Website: crate-barrel
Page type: receipt
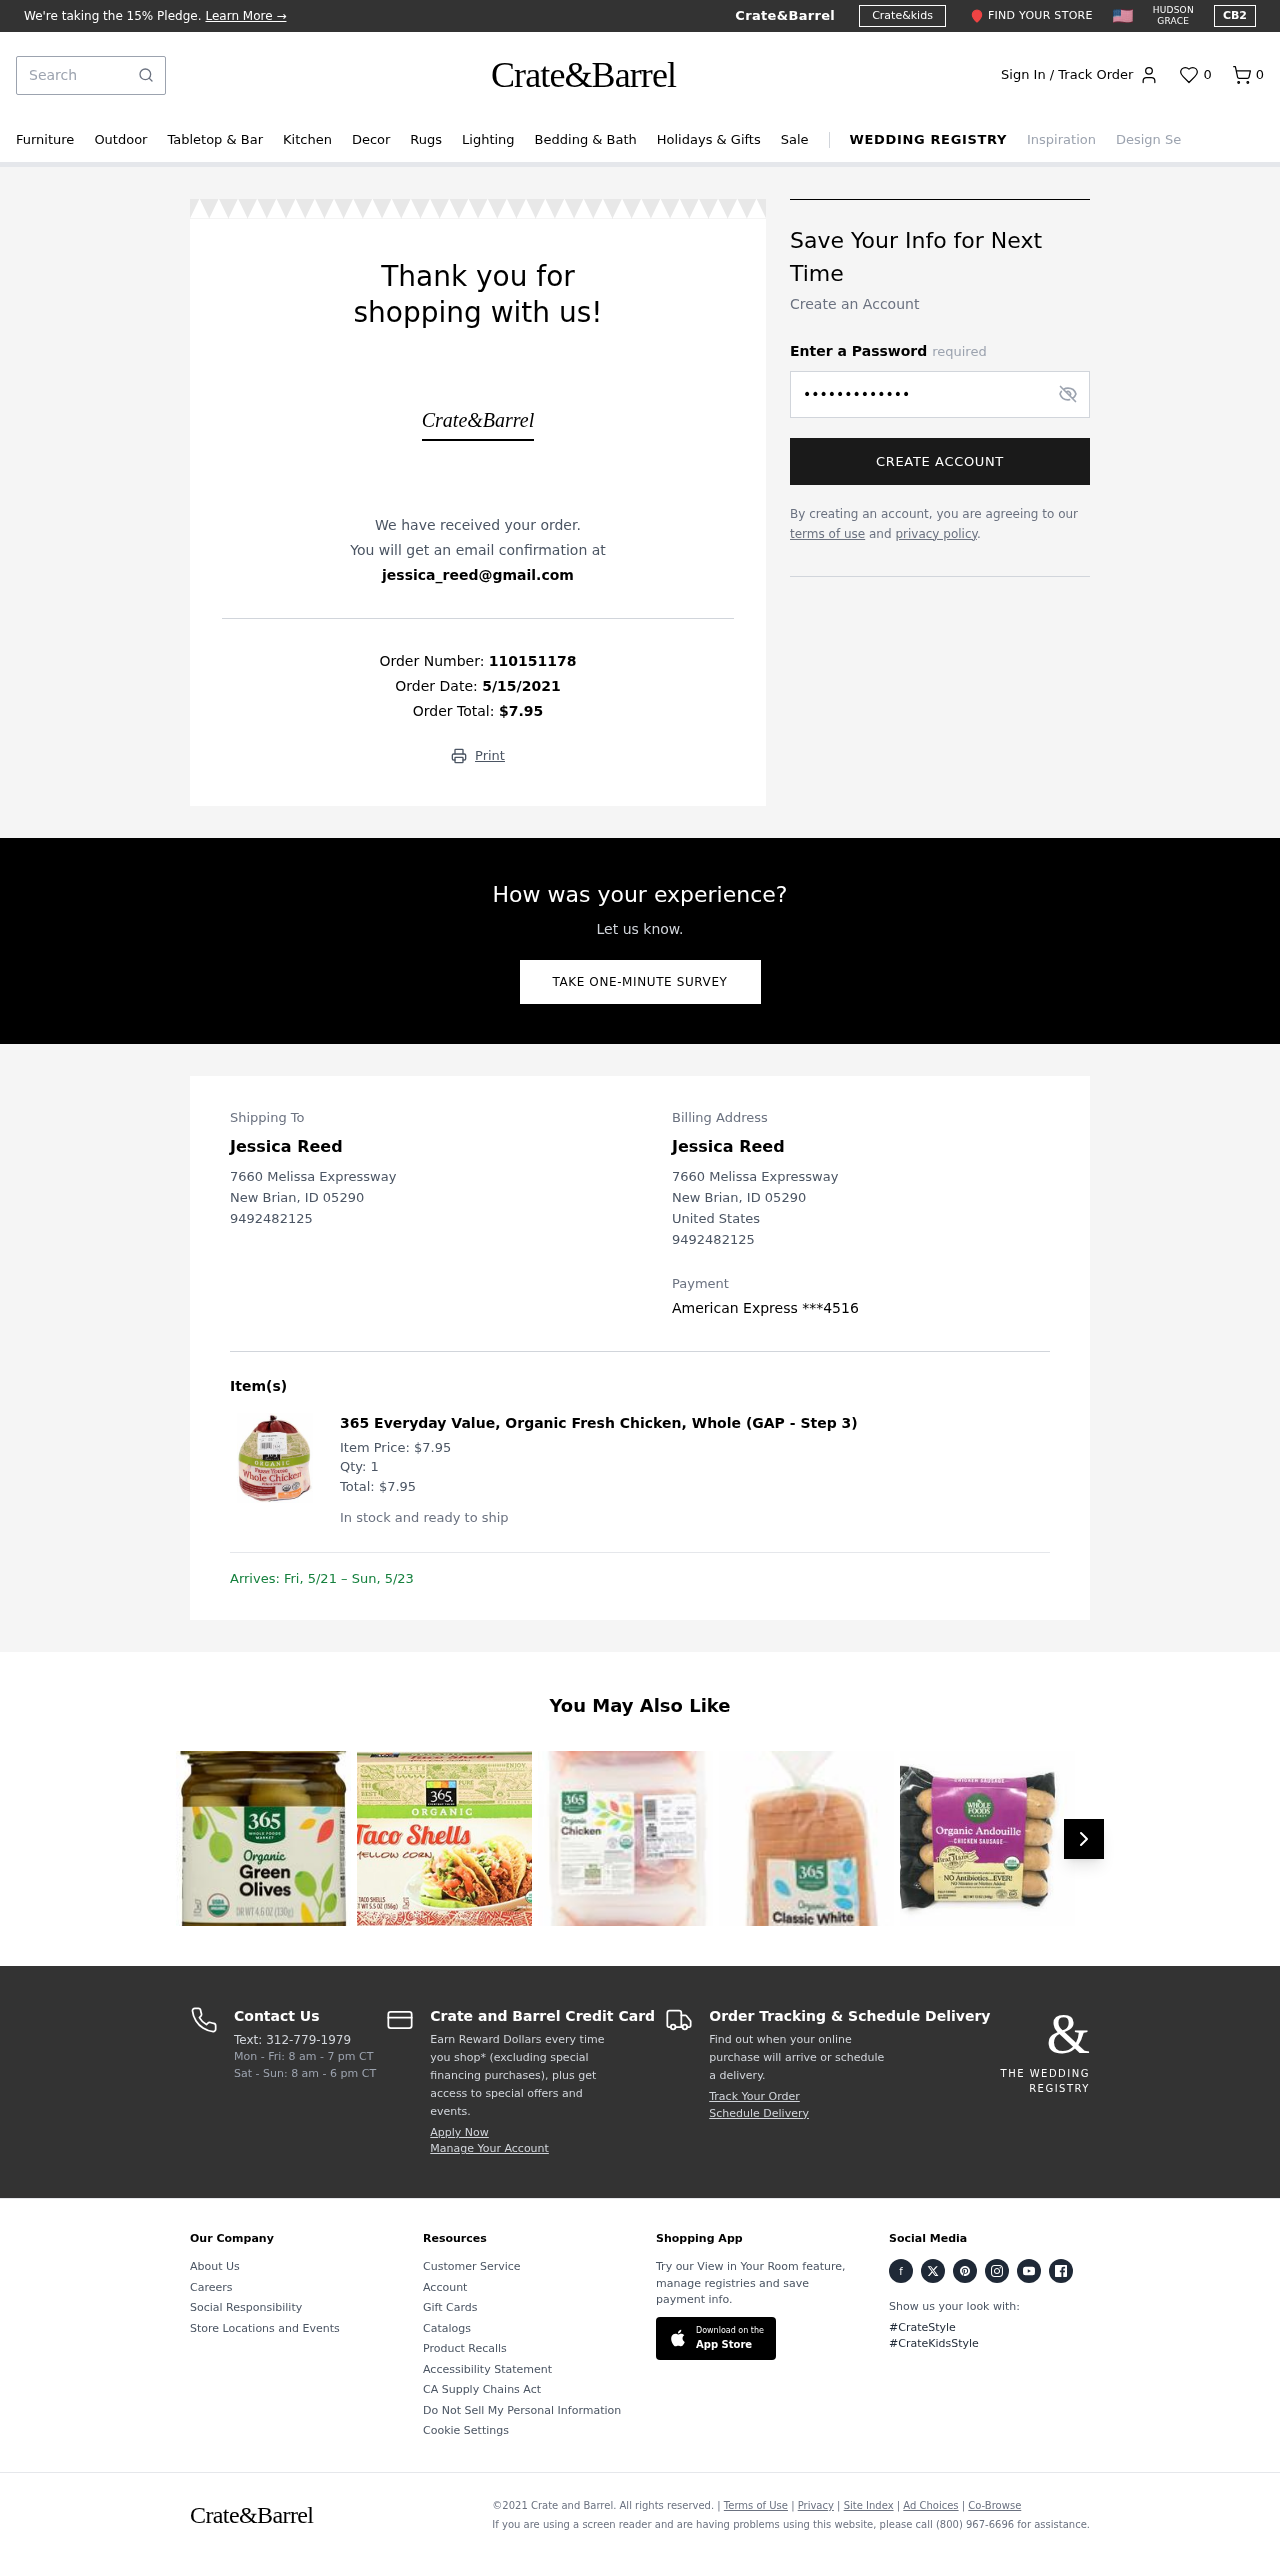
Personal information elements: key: PII_CARD_LAST4
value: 4516
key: PII_CARD_TYPE
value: American Express
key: PII_CITY
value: New Brian
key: PII_COUNTRY
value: United States
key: PII_EMAIL
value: jessica_reed@gmail.com
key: PII_FULLNAME
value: Jessica Reed
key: PII_PHONE
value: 9492482125
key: PII_POSTCODE
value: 05290
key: PII_STATE_ABBR
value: ID
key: PII_STREET
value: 7660 Melissa Expressway
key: PII_FULLNAME2
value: Jessica Reed
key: PII_CITY2
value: New Brian
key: PII_STATE_ABBR2
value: ID
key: PII_POSTCODE_FULL
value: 05290
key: PII_POSTCODE_NUMERIC
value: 5290
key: PII_PHONE2
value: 9492482125
Product elements: key: PRODUCT1_NAME
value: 365 Everyday Value, Organic Fresh Chicken, Whole (GAP - Step 3)
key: PRODUCT1_PRICE
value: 7.95
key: PRODUCT1_QUANTITY
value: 1
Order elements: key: ORDER_NUM_ITEMS
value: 0
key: ORDER_ID
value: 110151178
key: ORDER_DATE
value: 5/15/2021
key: ORDER_TOTAL
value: $7.95
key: ORDER_ITEM_TOTAL
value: $7.95
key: ORDER_DELIVERY_DATE
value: Fri, 5/21 – Sun, 5/23
Search elements: key: HEADER_SEARCH
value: Search
Other elements: key: FAVORITES_COUNT
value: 0